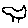
Label: bird